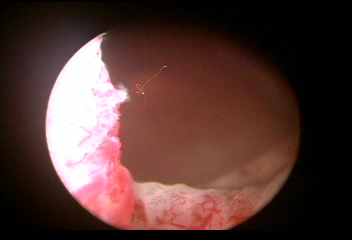
Modality: WLC
Class: Normal mucosa
Bladder cancer association: No